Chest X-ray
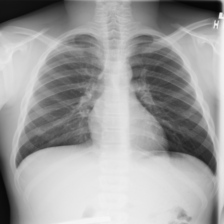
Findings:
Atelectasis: negative
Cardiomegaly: negative
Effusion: negative
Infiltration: negative
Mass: negative
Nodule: negative
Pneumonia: negative
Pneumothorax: negative
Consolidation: negative
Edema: negative
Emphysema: negative
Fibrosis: negative
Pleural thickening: negative
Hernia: negative